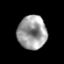
Tissue: prostate
Cell type: T cells
Senescence score: 0.3187
Nuclear area (px): 952
Mean DAPI intensity: 157.621